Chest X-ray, PA view. Patient: 35 years old, sex M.
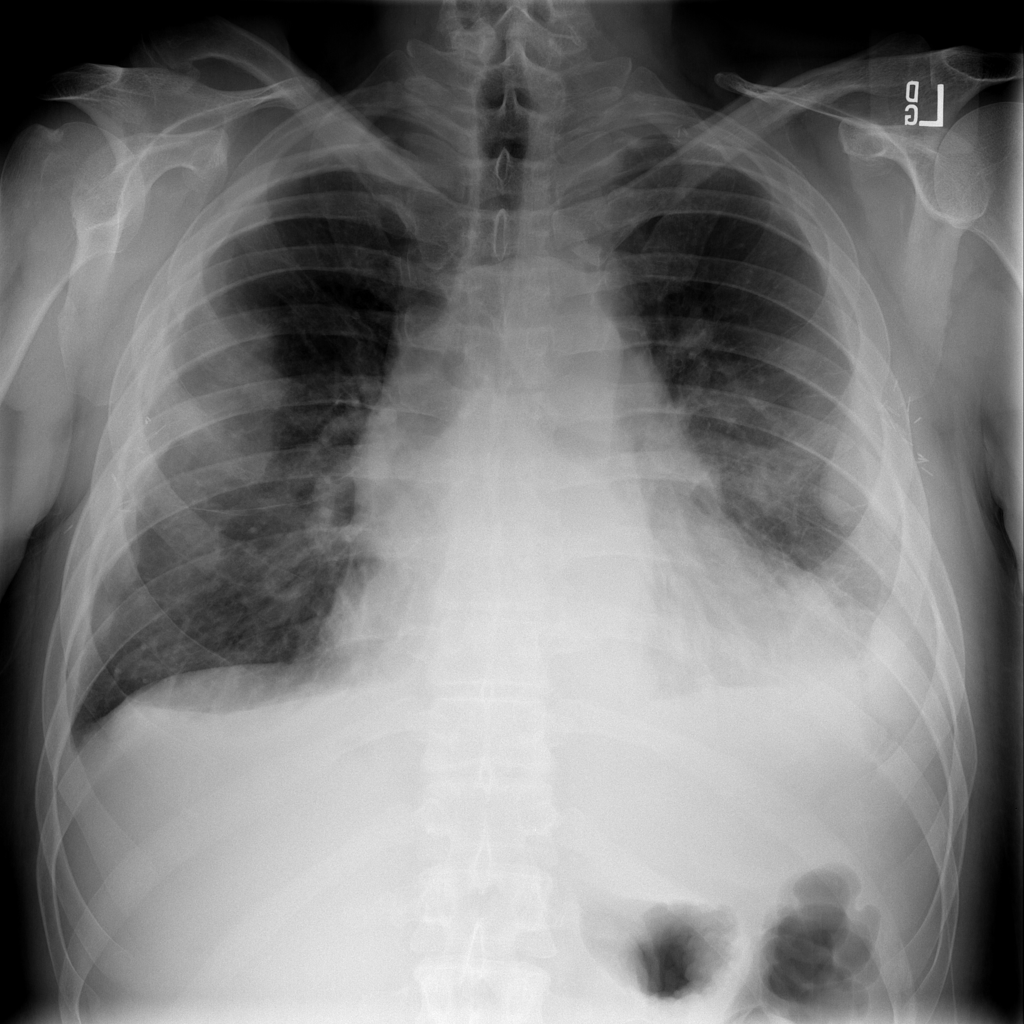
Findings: Atelectasis, Effusion, Infiltration, Mass